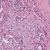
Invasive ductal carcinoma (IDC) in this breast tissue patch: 1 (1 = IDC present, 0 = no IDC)